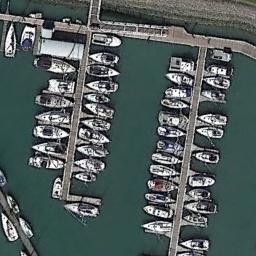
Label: harbor